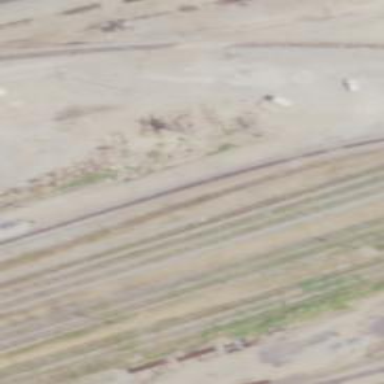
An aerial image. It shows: Railway yard in service.